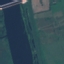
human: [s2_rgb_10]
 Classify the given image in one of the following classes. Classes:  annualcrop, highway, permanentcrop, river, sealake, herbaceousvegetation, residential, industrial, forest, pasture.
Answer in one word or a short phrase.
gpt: River